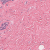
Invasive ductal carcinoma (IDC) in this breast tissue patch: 0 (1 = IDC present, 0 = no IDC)